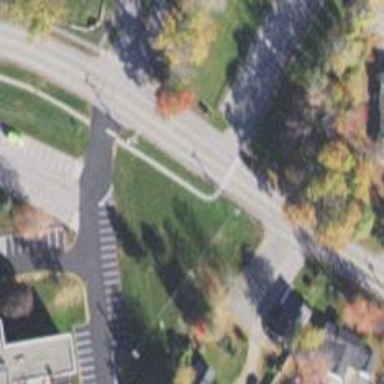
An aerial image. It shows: Uncontrolled zebra crossing on the road.